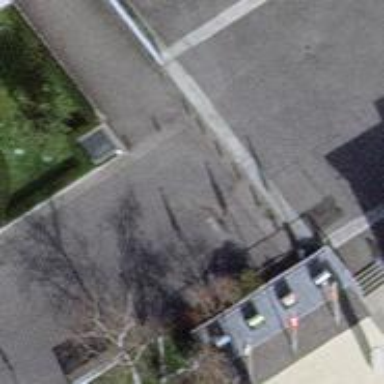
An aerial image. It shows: Bollard.